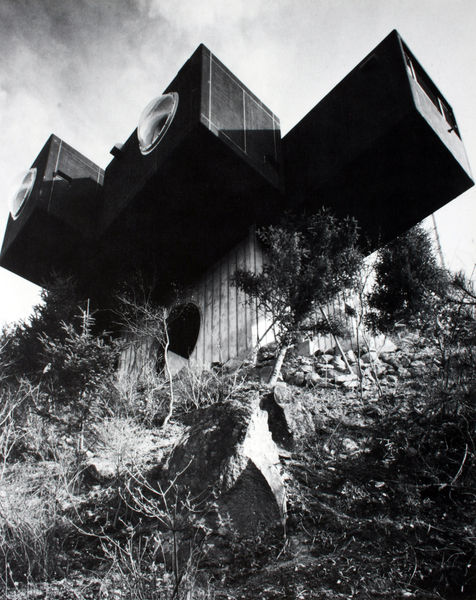
Titel: Ansicht
Künstler: Kisho Kurokawa
Standort: Kita-Saku (Japan)
Institution: Kapselhaus "K"
Schlagwörter: felsen, himmel, schatten, weiß, wolken, bäume, glas, grau, holz, licht, schwarz, gebäude, haus, architektur, gräser, hügel, büsche, sträucher, moderne, hang, modern, bullauge, latten, böschung, foto, fotografie, photographie, loch, schwarzweiß, photo, aufnahme, kuben, luke, abhäng